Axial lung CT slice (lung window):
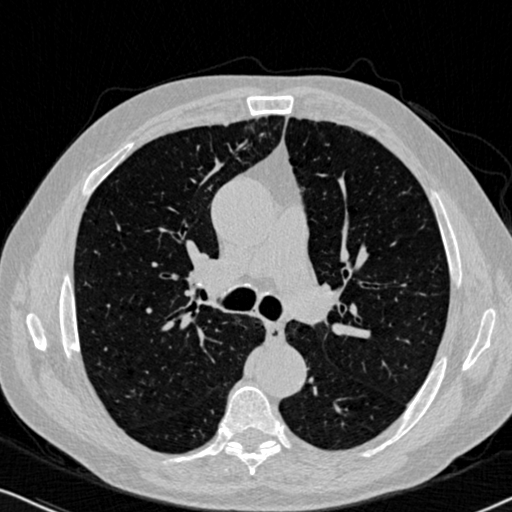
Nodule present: no